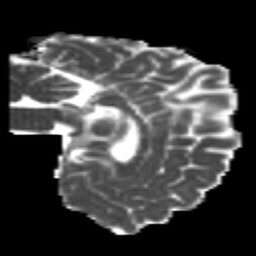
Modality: MD
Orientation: sagittal
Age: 20
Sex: male
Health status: healthy
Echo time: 0.074 s